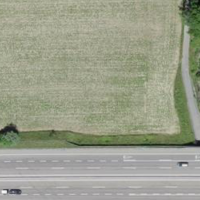
EUNIS habitat code: 57
Species observed at this site:
Chorthippus biguttulus
Chorthippus brunneus